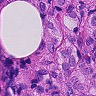
Metastatic tissue present: yes